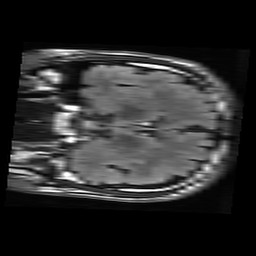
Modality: FLAIR
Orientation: coronal
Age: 28
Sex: male
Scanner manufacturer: ge
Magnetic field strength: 3 T
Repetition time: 9 s
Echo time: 0.1217 s